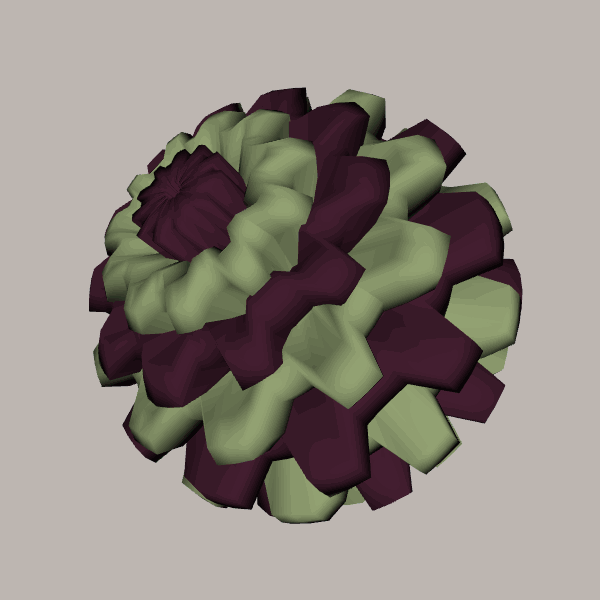
Background: light